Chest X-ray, AP view. Patient: 65 years old, sex M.
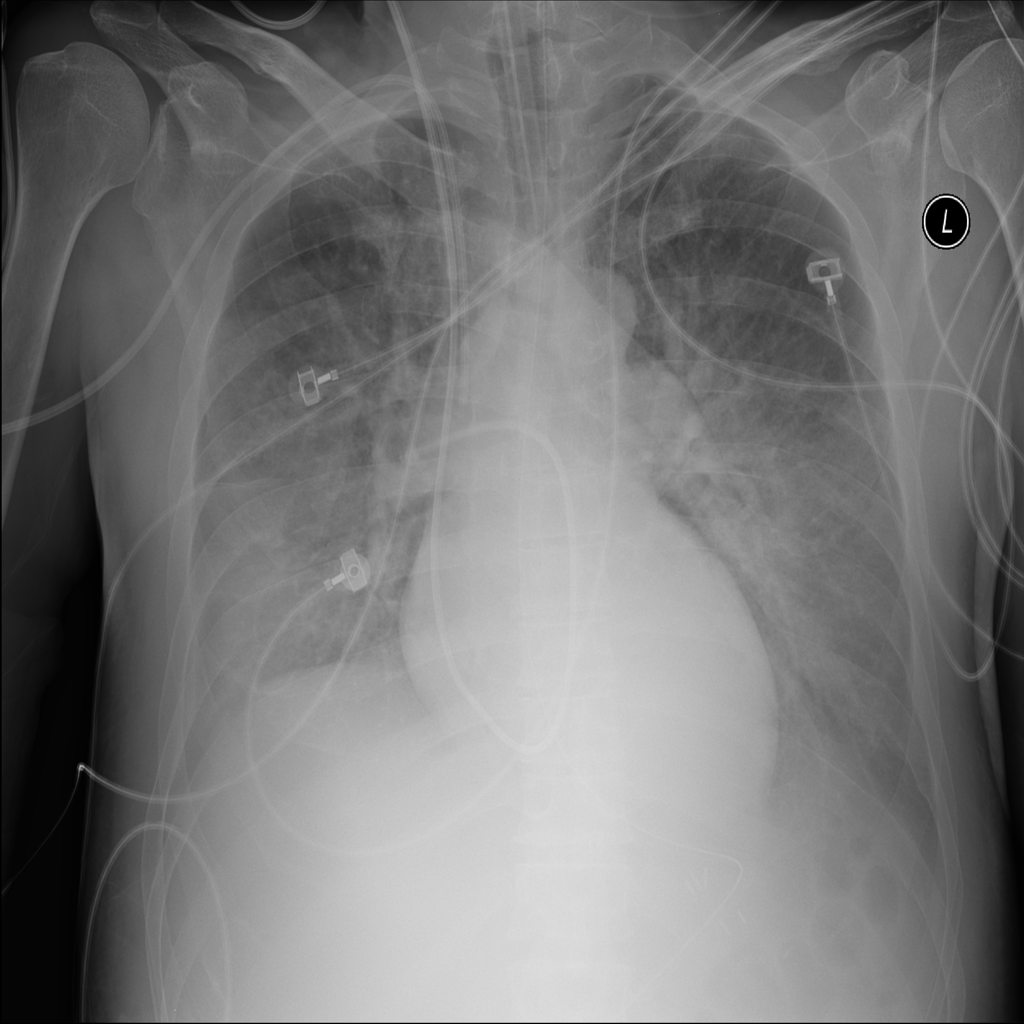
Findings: Effusion